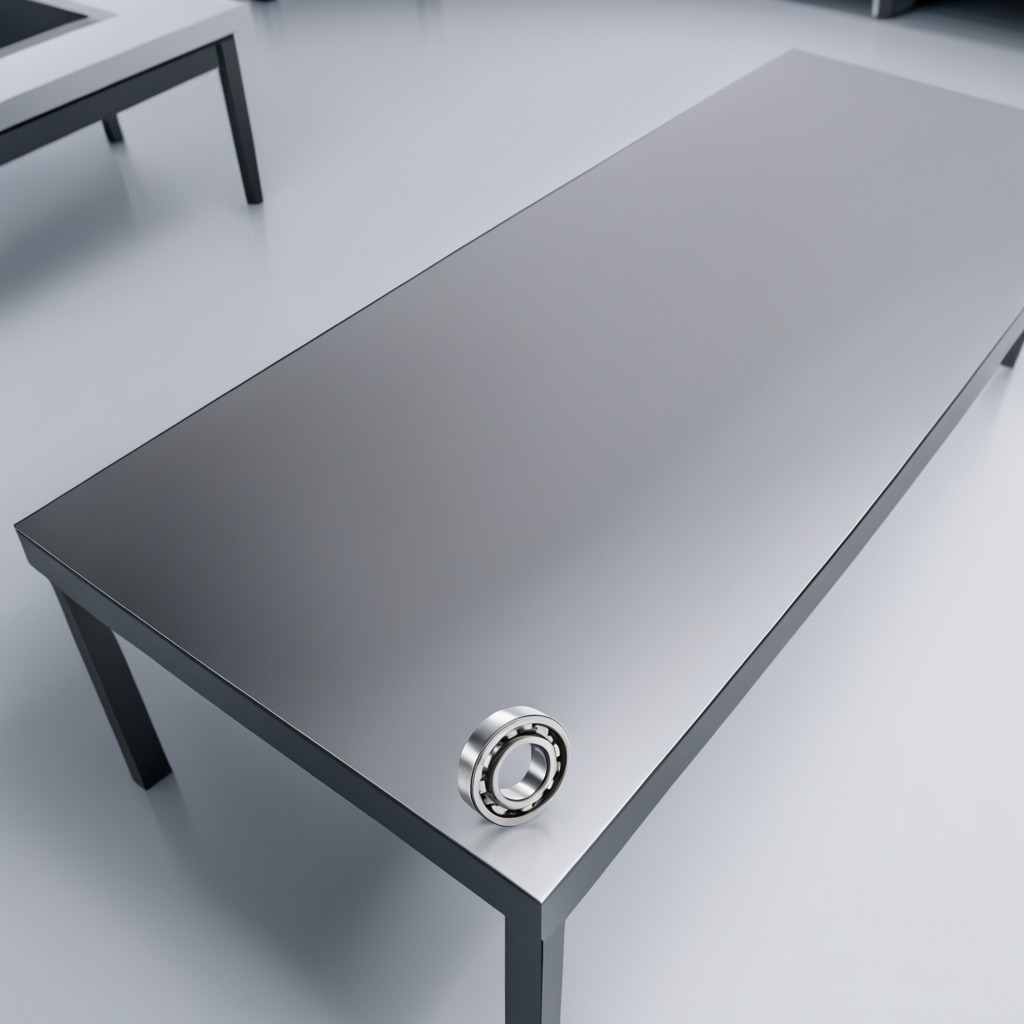
A metal ball bearing is lying on the stainless steel table.